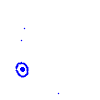
Particle: pion